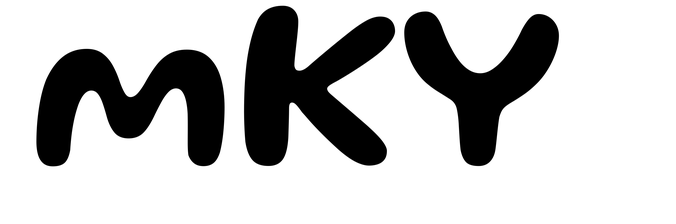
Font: Gluten_Medium